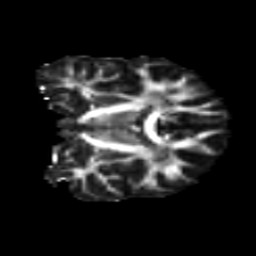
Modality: FA
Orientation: coronal
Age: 15
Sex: male
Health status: ill
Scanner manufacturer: ge
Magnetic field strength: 3 T
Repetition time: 6.752 s
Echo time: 0.079 s